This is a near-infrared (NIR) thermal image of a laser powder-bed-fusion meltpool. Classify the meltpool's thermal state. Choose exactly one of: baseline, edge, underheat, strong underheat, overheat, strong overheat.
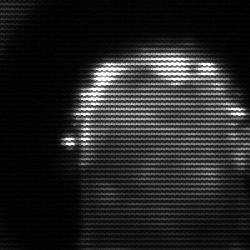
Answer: baseline